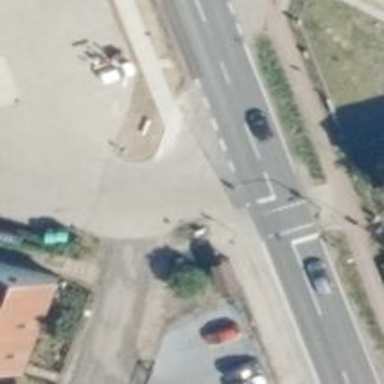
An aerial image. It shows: Primary highway with asphalt surface. The highway includes track for cyclists on both sides.